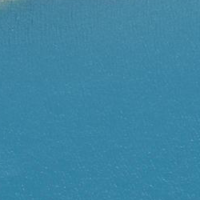
EUNIS habitat code: 14
Species observed at this site:
Macroglossum stellatarum